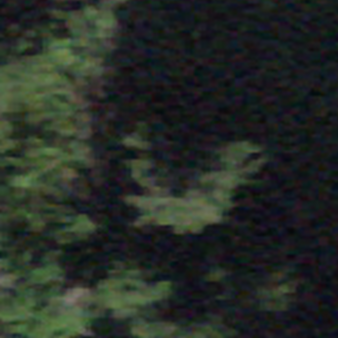
Label: other